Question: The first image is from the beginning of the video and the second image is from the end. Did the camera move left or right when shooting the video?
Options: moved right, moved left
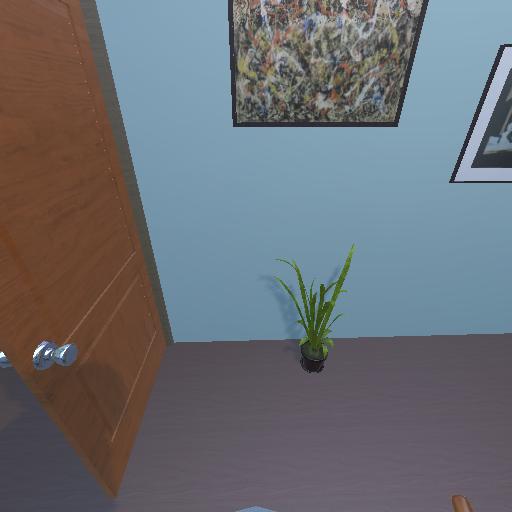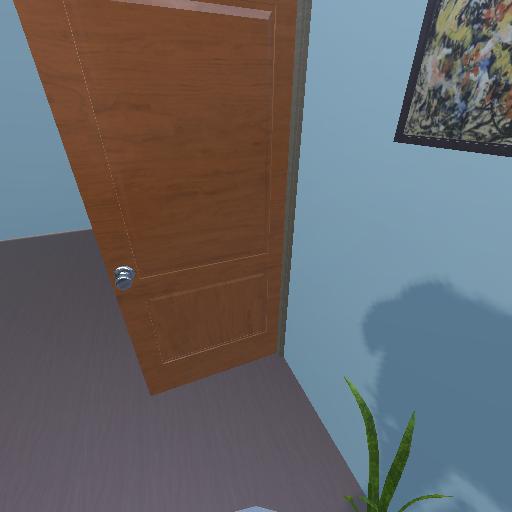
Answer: moved right